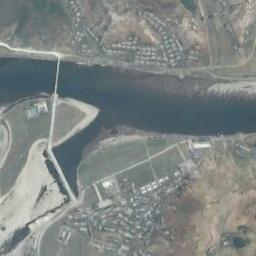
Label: river